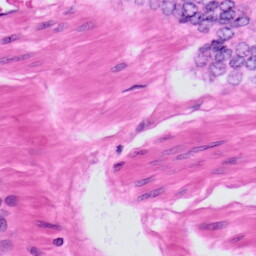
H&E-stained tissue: Prostate